Question: After lots of searching, I can't seem to find what I'm looking for.
I have a UITableview where some of the sections may be blank to begin with. Here's a picture to help get an idea of what I'm talking about. I want to have some (not a table cell) in the middle between the footer and the header. Is there anything that I may have overlooked?

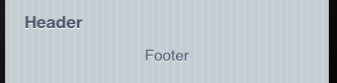
Answer: Because of the nature of UITableViews, I'm not sure you could achieve replacing the UITableCell view with something else. However there's no reason you can't completely alter the table cell itself to look like a plain UITextLabel and not a cell! You could do something like this:
'''
- (UITableViewCell *)tableView:(UITableView *)tableView cellForRowAtIndexPath:(NSIndexPath *)indexPath {
/* Initial setup here... */
if (thisCellHasNoDataYet) {
// Prevent highlight on tap
[cell setSelectionStyle:UITableViewCellSelectionStyleNone];
cell.backgroundColor = [UIColor clearColor];
cell.textLabel.textColor = [UIColor blackColor];
cell.textLabel.text = @"TEXT YOU WANT THE 'CELL' TO DISPLAY";
// etc...
}
else {
// Otherwise we have data to display, set normal cell mode
[cell setSelectionStyle:UITableViewCellSelectionStyleBlue];
cell.backgroundColor = [UIColor whiteColor];
// etc...
}
'''
The benefit here is that once your condition is met, you just have to set the boolean (I used 'thisCellHasNoDataYet') to 'TRUE' and call 'reloadData' on your table!